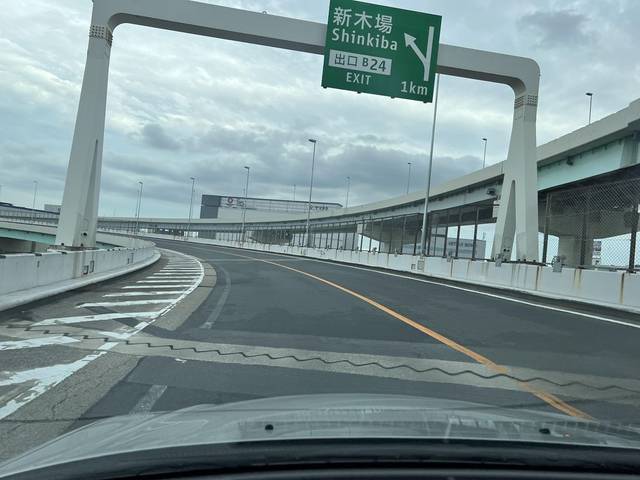
Region: Japan
Coordinates: 35.646, 139.813